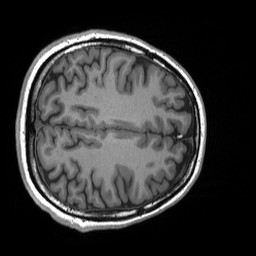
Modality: T1w
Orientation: axial
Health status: ill
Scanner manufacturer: siemens
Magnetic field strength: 3 T
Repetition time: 2.3 s
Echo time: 0.00243 s